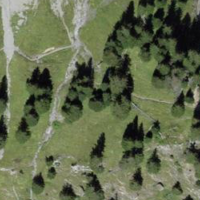
EUNIS habitat code: 48
Species observed at this site:
Parnassia palustris